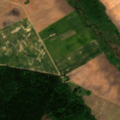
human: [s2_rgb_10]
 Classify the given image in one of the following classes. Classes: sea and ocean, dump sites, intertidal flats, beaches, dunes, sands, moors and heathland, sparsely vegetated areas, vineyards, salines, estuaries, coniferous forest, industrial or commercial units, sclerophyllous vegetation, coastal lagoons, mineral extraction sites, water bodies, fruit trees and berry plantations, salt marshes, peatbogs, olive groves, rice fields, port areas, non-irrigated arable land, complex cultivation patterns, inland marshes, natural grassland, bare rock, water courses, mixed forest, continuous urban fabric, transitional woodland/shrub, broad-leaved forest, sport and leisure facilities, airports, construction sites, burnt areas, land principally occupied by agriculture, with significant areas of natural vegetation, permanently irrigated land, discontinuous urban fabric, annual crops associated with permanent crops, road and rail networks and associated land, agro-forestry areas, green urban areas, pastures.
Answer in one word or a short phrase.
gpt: non-irrigated arable land, mixed forest, transitional woodland/shrub